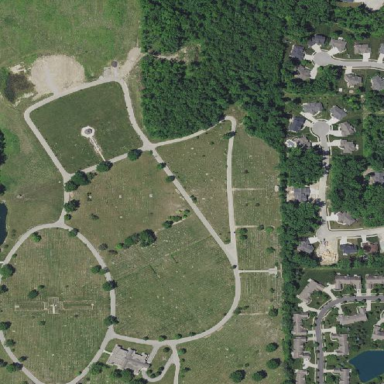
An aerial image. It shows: Cemetery or graveyard.